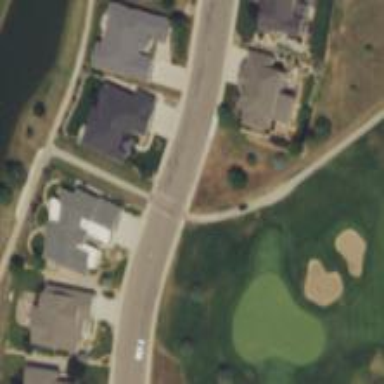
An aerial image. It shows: Service road that serves as golf cart path.